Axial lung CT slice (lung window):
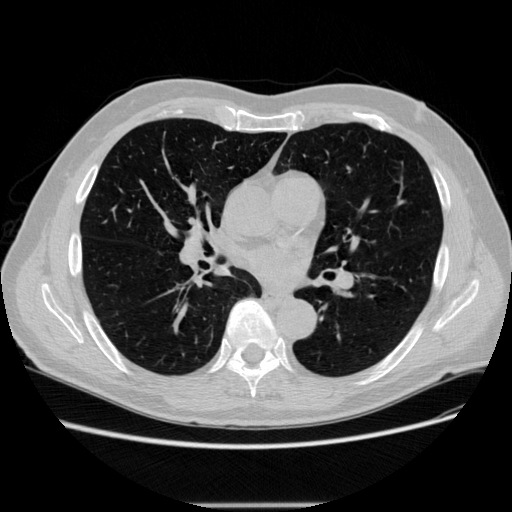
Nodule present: no